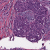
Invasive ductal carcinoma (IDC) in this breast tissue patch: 0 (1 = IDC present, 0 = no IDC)